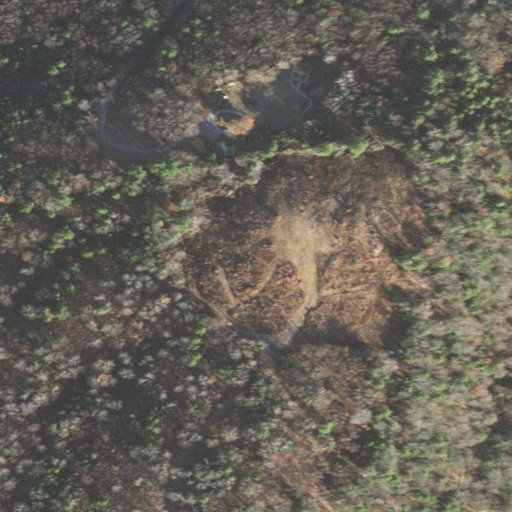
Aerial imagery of mountain in New Hampshire named Calavant Hill containing mixed forest, evergreen forest, deciduous forest, shrub, grassland, and open development